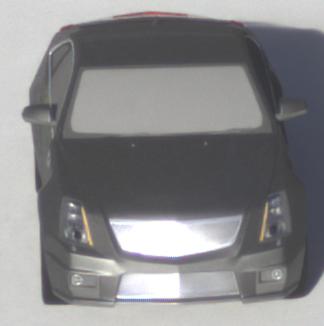
Make: Cadillac
Model: CTS-V
Detailed model: CTS-V (II) Limousine
Model produced from: 2008/11
Model produced until: 2010/12
Doors: 4
Color: gray
Road condition: dry road
Daytime: sunrise or sunset
Contrast: medium contrast